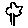
Label: tree